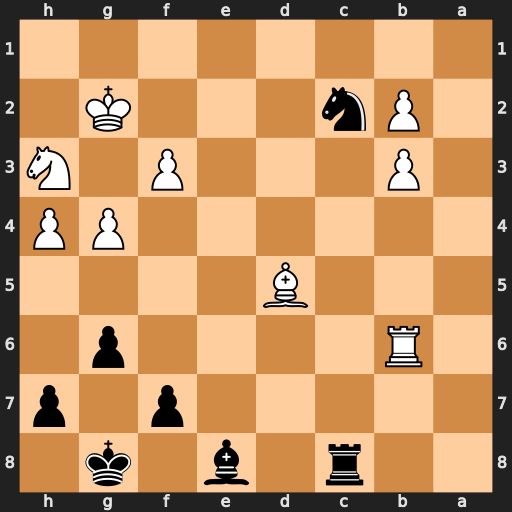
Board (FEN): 2r1b1k1/5p1p/1R4p1/3B4/6PP/1P3P1N/1Pn3K1/8
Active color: b
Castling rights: -
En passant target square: -
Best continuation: Ne3+ Kg3 Nxd5